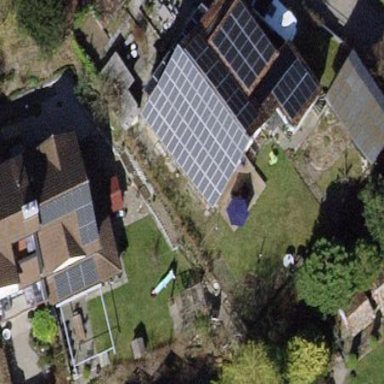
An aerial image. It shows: Solar power generator using photovoltaic panels.